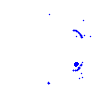
Particle: electron